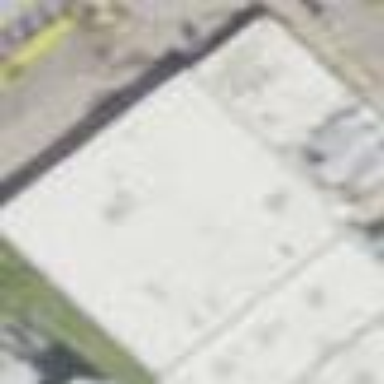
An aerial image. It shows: Industrial building housing fitness center on the leisure land.